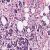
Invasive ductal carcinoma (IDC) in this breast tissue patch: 1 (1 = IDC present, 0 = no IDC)